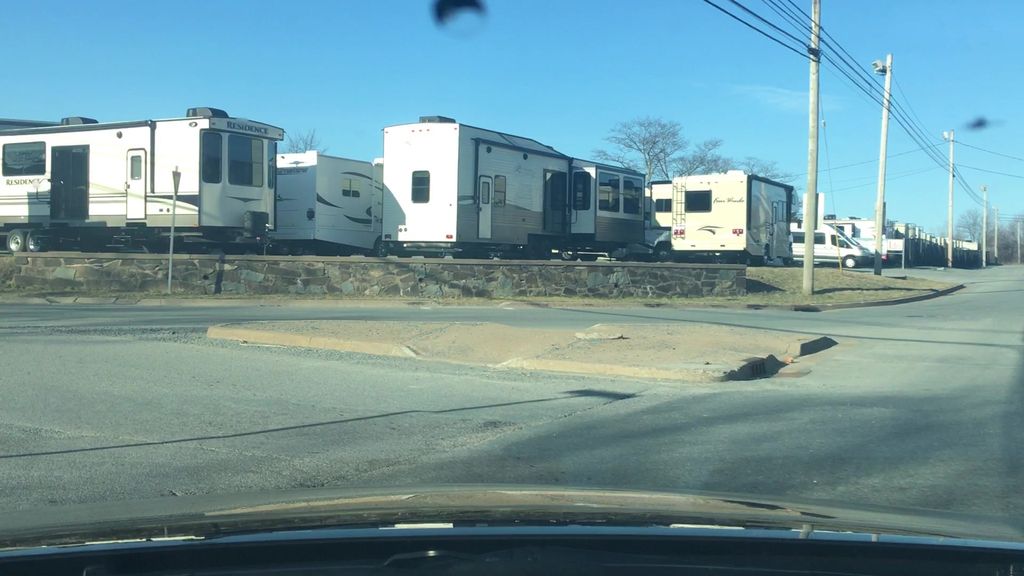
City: halifax